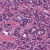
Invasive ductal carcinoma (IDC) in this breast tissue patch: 1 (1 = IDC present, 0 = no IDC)